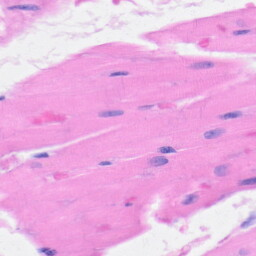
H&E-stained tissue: Heart